Question: I have 2 tabs: Report and Profile.
I want to add a different form (Textview, spinner, etc) in each of the tabs. For now im trying with a button and it should be different button in different tab.
But what i get is i have the same button in both tab. It should show button name ButtonReport in Report Tab and ButtonProfile in Profile Tab.
Below is the picture of it.

I am putting the button code in main.xml.
'''
<?xml version="1.0" encoding="utf-8"?>
<TabHost xmlns:android="http://schemas.android.com/apk/res/android"
android:id="@android:id/tabhost"
android:orientation="vertical"
android:layout_width="fill_parent"
android:layout_height="fill_parent">
<LinearLayout android:orientation="vertical"
android:layout_width="fill_parent"
android:layout_height="fill_parent">
<TabWidget android:id="@android:id/tabs"
android:layout_width="fill_parent"
android:layout_height="wrap_content">
</TabWidget>
<FrameLayout android:id="@android:id/tabcontent"
android:layout_width="fill_parent"
android:layout_height="fill_parent">
<!-- Start Interface -->
<TableLayout android:layout_height="wrap_content" android:layout_width="wrap_content" android:id="@+id/tableLayout1" android:alwaysDrawnWithCache="false">
<TableRow android:layout_height="fill_parent" android:id="@+id/tableRow3">
<TableLayout android:id="@+id/tableLayout2" android:layout_width="wrap_content" android:layout_height="wrap_content">
<Button android:text="Button Report" android:id="@+id/button1" android:layout_width="fill_parent" android:layout_height="wrap_content"></Button>
</TableLayout>
</TableRow>
</TableLayout>
<!-- End Interface -->
</FrameLayout>
</LinearLayout>
</TabHost>
'''
This is my ReportActivity class and ProfileActivity(same code only different name)
'''
package com.tab;
import android.app.Activity;
import android.os.Bundle;
import android.widget.TextView;
public class ReportActivity extends Activity{
public void onCreate(Bundle savedInstanceState){
super.onCreate(savedInstanceState);
TextView text = new TextView(this);
text.setText("Artist");
setContentView(text);
}
}
'''
This is my MainActivity class
'''
package com.tab;
import android.app.TabActivity;
import android.content.Intent;
import android.content.res.Resources;
import android.os.Bundle;
import android.widget.TabHost;
public class MainActivity extends TabActivity {
private TabHost aTab;
/** Called when the activity is first created. */
@Override
public void onCreate(Bundle savedInstanceState) {
super.onCreate(savedInstanceState);
setContentView(R.layout.main);
Resources res = getResources();
aTab = getTabHost();
TabHost.TabSpec spec;
Intent intent;
//Report Tab
intent = new Intent(this, ReportActivity.class);
spec = aTab.newTabSpec("Report")
.setIndicator("Report", res.getDrawable(R.drawable.tab_icon))
.setContent(intent);
aTab.addTab(spec);
//Profile Tab
intent = new Intent(this, ProfileActivity.class);
spec = aTab.newTabSpec("Profile")
.setIndicator("Profile", res.getDrawable(R.drawable.tab_icon))
.setContent(intent);
aTab.addTab(spec);
aTab.setCurrentTab(1);
}
}
'''
is there a way to have different form in different tab?
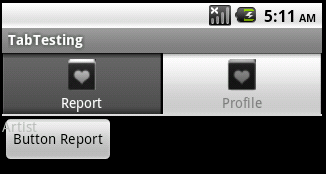
Answer: The best way (my opinion) is to use Fragments :
<URL>
Fragment are for API Level 11 minimum, but you can work with a compatibility package :
<URL>
So every tab will become a fragment.